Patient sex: M
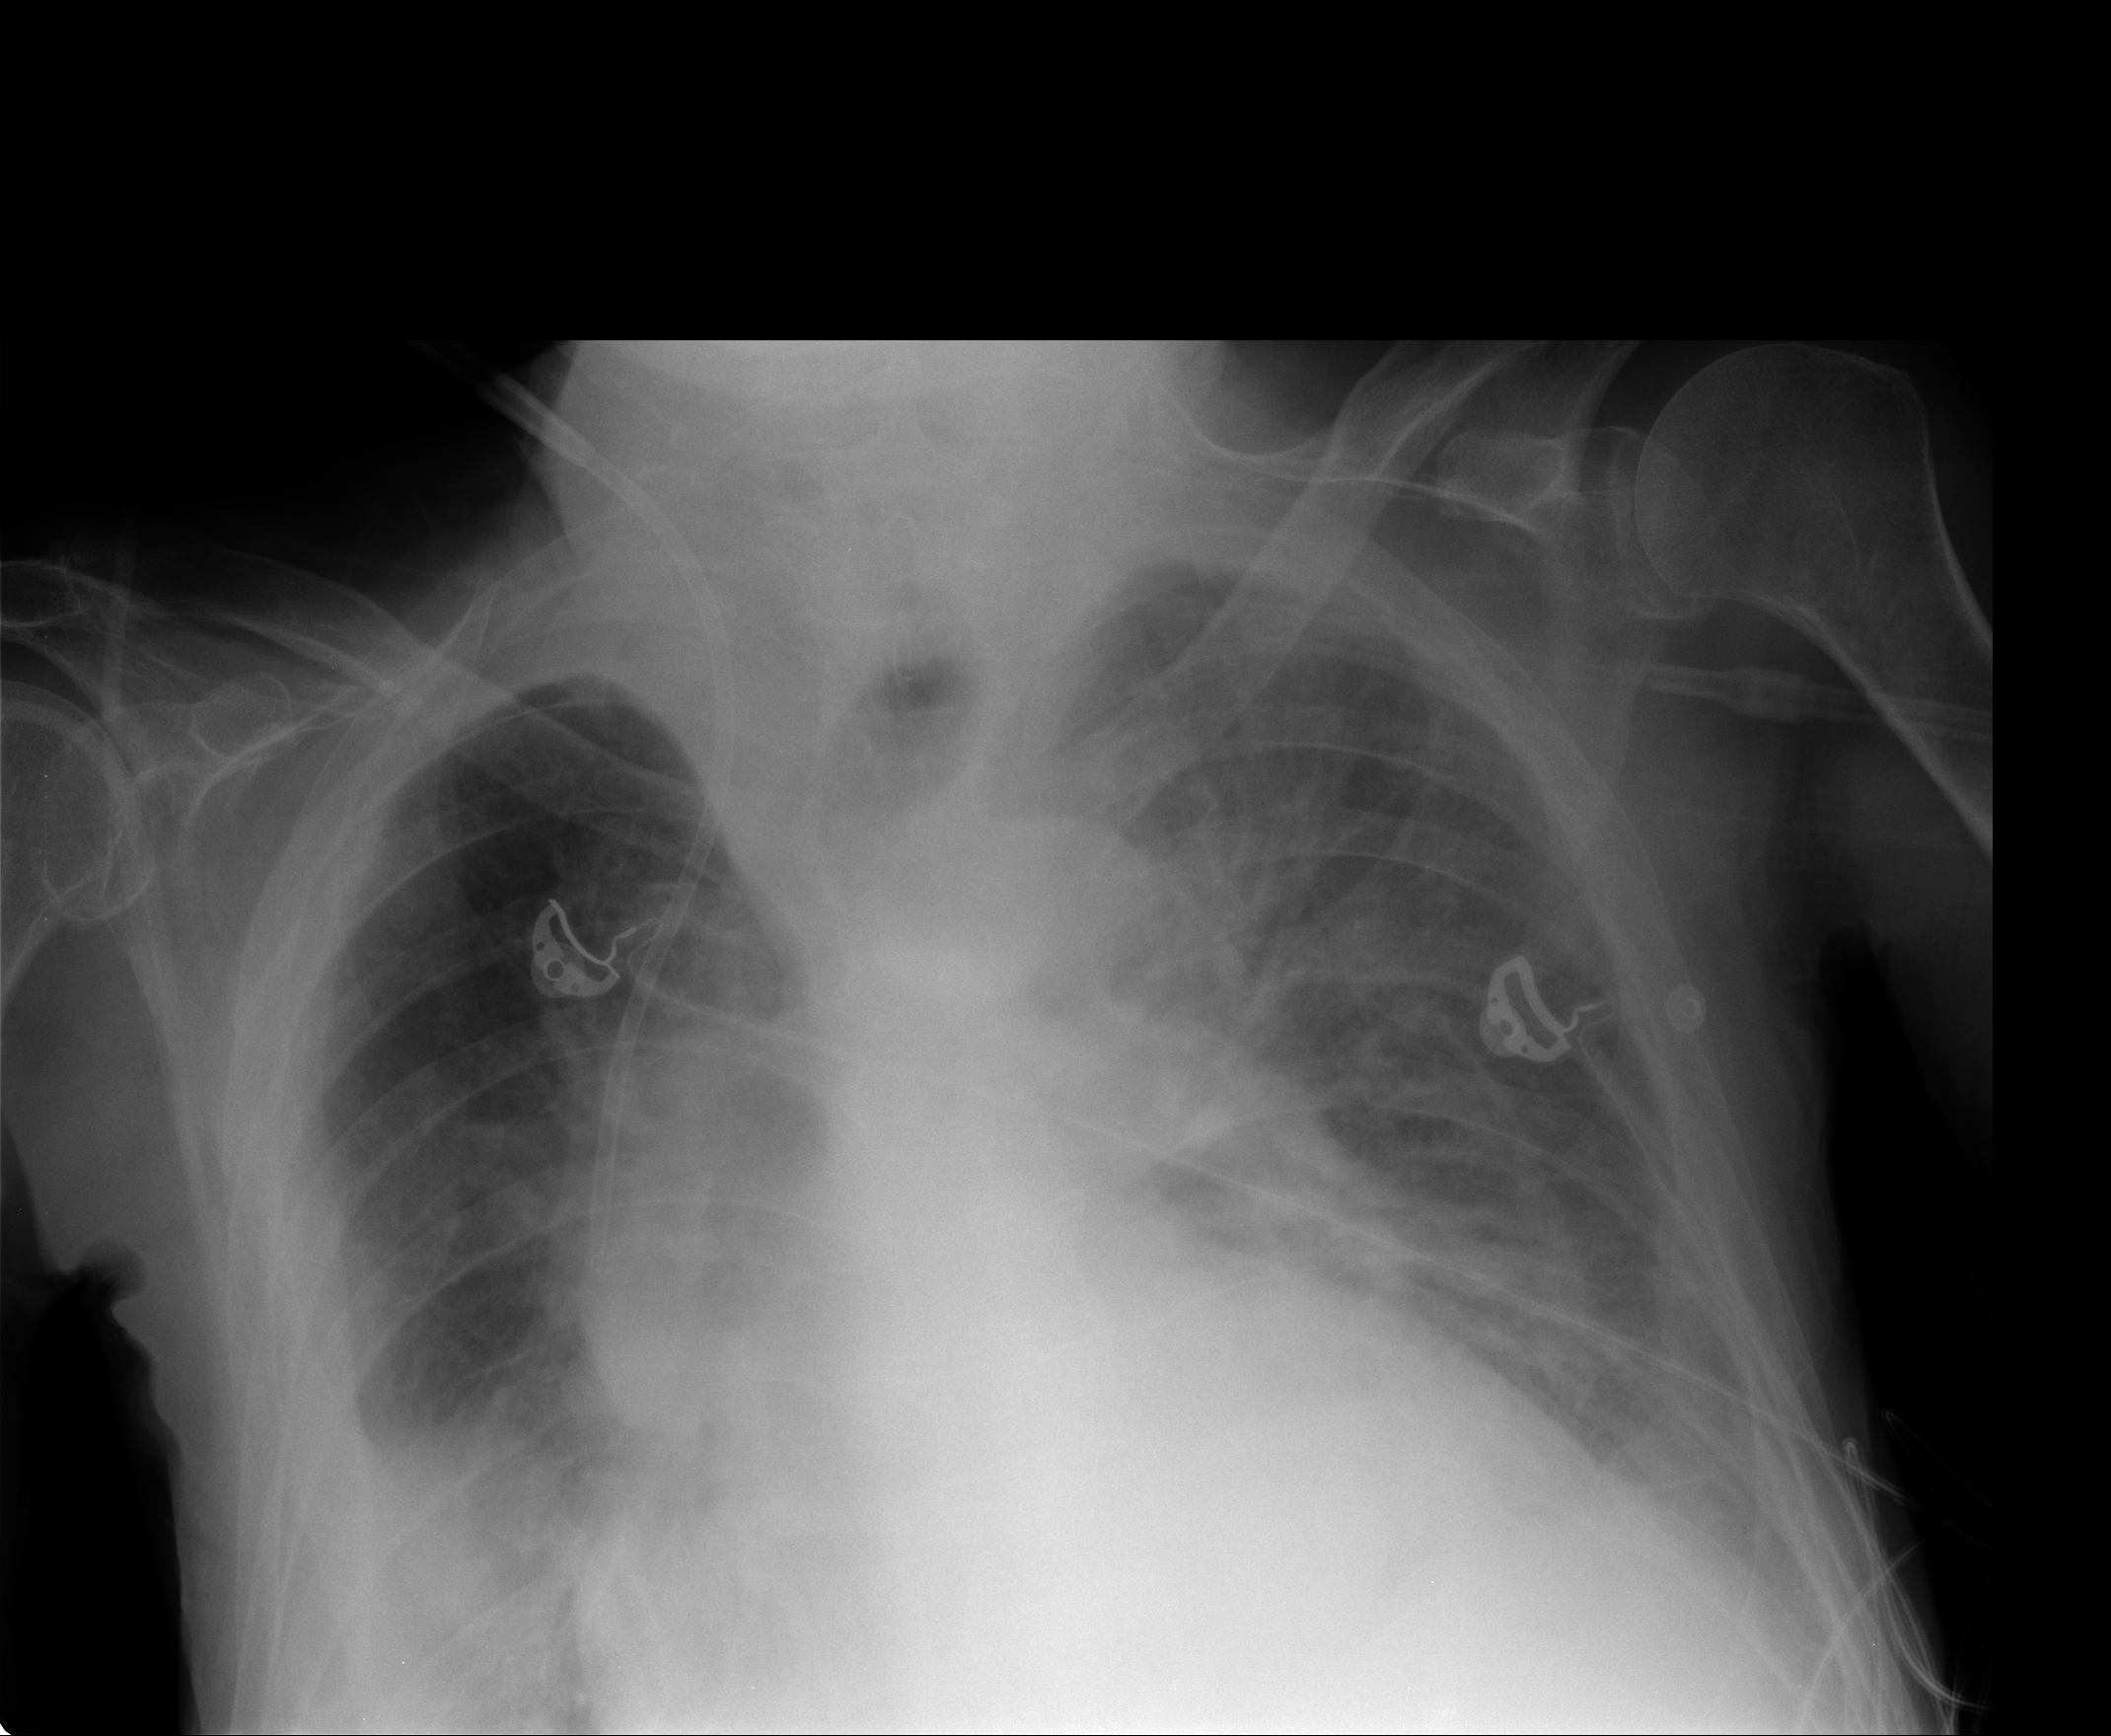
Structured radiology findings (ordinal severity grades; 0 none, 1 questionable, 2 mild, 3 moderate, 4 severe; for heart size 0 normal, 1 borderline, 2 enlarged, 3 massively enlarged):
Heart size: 1
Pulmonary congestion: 3
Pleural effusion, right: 2
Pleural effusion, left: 3
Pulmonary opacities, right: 2
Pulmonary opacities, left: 1
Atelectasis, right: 2
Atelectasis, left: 2